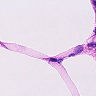
Metastatic tissue present: no